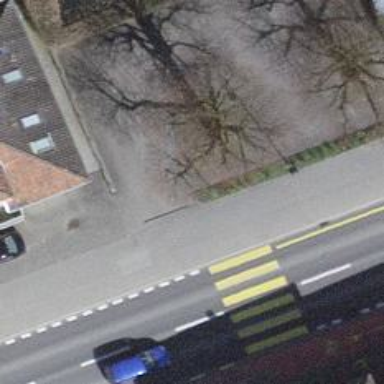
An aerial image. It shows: Kerb serving as barrier.